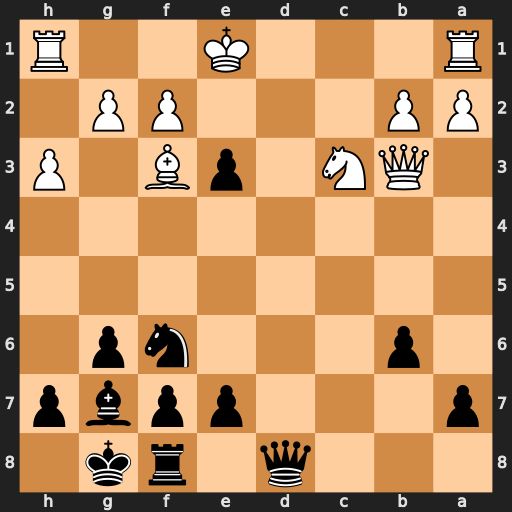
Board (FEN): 3q1rk1/p3ppbp/1p3np1/8/8/1QN1pB1P/PP3PP1/R3K2R
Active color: b
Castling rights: KQ
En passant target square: -
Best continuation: Qd2+ Kf1 Qxf2#